Interaction volume radius: 5 \u00c5
Interaction volume height: 30 \u00c5
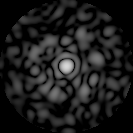
Disorder parameter: 0.8085